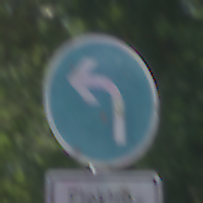
Verkehrszeichen: VorgeschriebeneFahrtrichtungLinks
Zusatzzeichen unten: BesondereFahrzeugeUndTransportgueter11
Umgebung: Outdoor, Nature
Tageszeit: MorningAfternoon
Wetter: Clear
Licht: Natural
Jahreszeit: NotSpecified
Kontrast: HighContrast